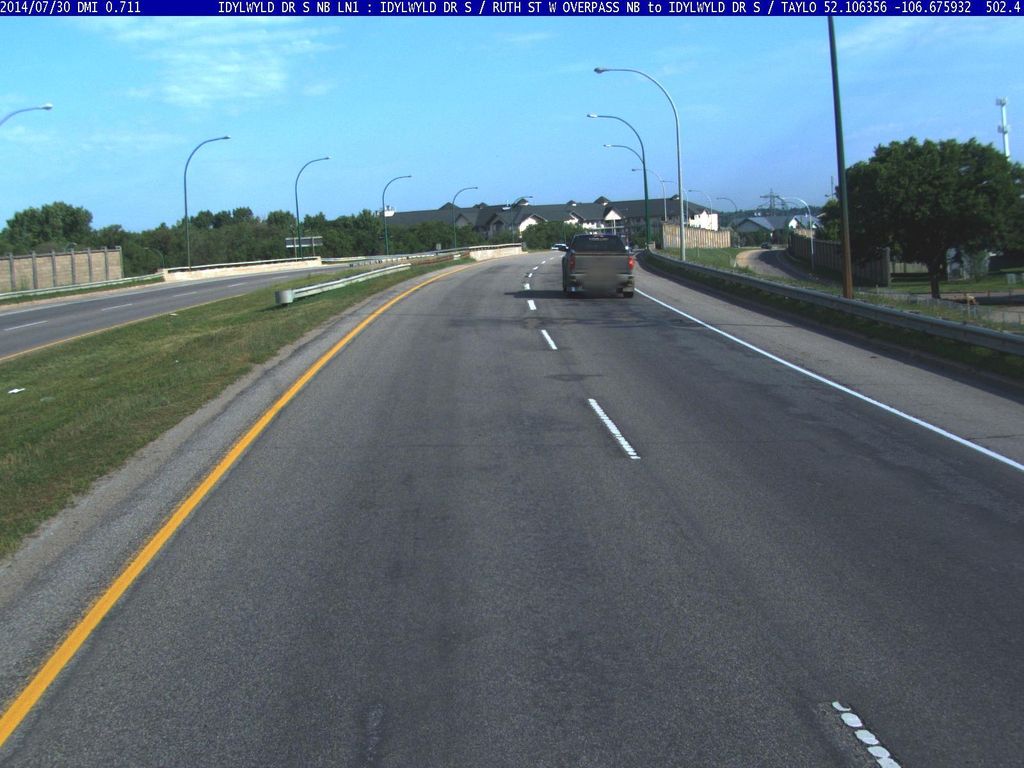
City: saskatoon